Field crop: maize
Growth stage: 2
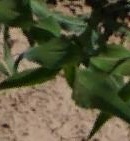
Species: maize